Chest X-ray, AP view. Patient: 34 years old, sex M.
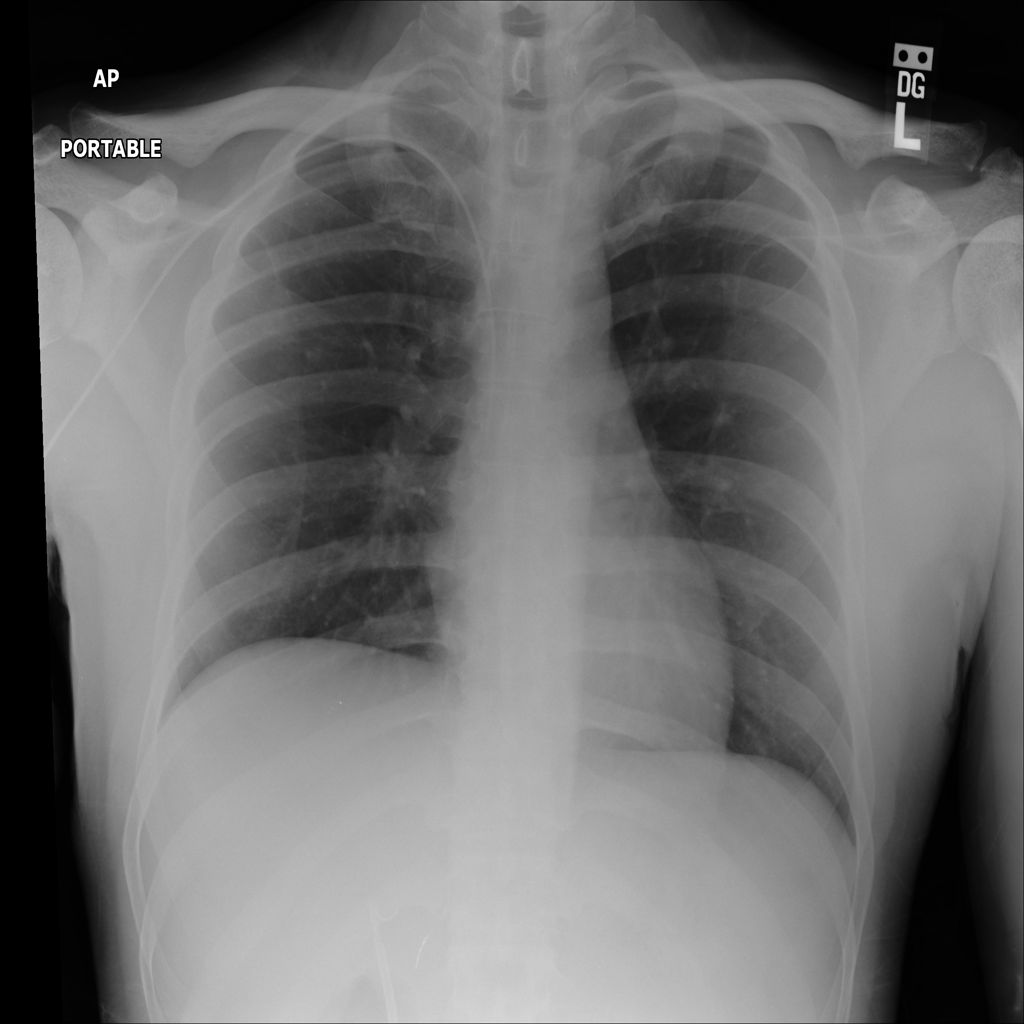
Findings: No Finding